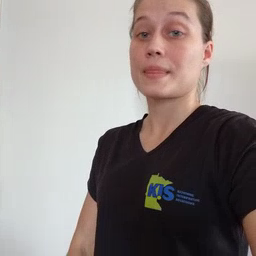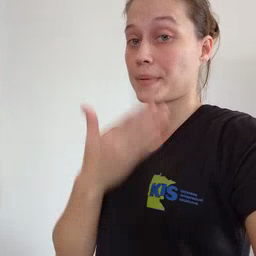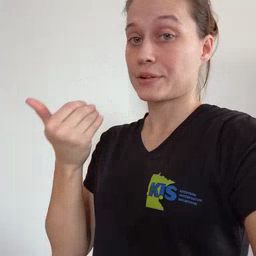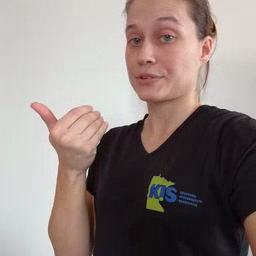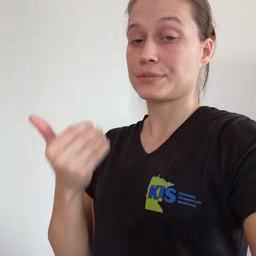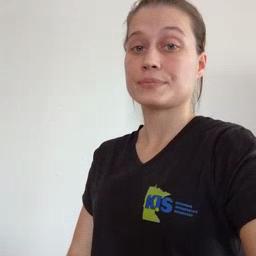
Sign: better